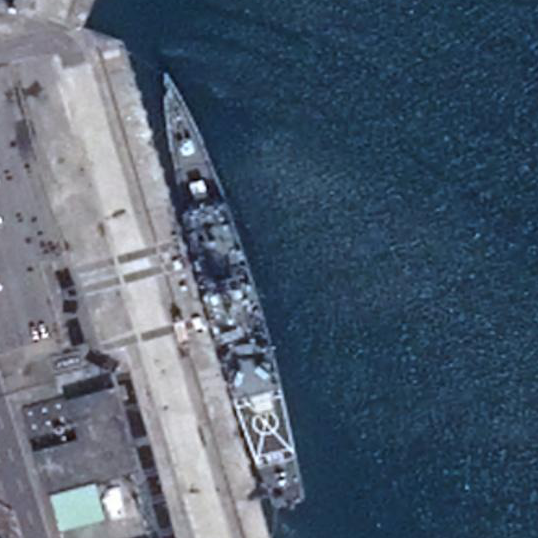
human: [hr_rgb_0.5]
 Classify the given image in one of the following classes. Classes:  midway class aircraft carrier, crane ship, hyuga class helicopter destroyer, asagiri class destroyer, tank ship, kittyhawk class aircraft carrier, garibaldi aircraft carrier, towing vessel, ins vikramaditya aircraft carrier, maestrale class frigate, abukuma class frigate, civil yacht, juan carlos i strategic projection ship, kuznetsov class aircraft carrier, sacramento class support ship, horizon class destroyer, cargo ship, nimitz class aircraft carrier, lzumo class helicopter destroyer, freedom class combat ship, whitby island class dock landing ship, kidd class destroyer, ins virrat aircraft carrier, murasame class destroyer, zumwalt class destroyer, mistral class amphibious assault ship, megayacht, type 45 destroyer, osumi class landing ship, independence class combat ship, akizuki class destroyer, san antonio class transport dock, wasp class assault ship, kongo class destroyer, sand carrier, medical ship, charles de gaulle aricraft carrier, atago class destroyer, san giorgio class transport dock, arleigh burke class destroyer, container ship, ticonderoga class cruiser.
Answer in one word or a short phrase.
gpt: Kidd class destroyer